Field crop: maize
Growth stage: 1
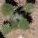
Species: chenopodium